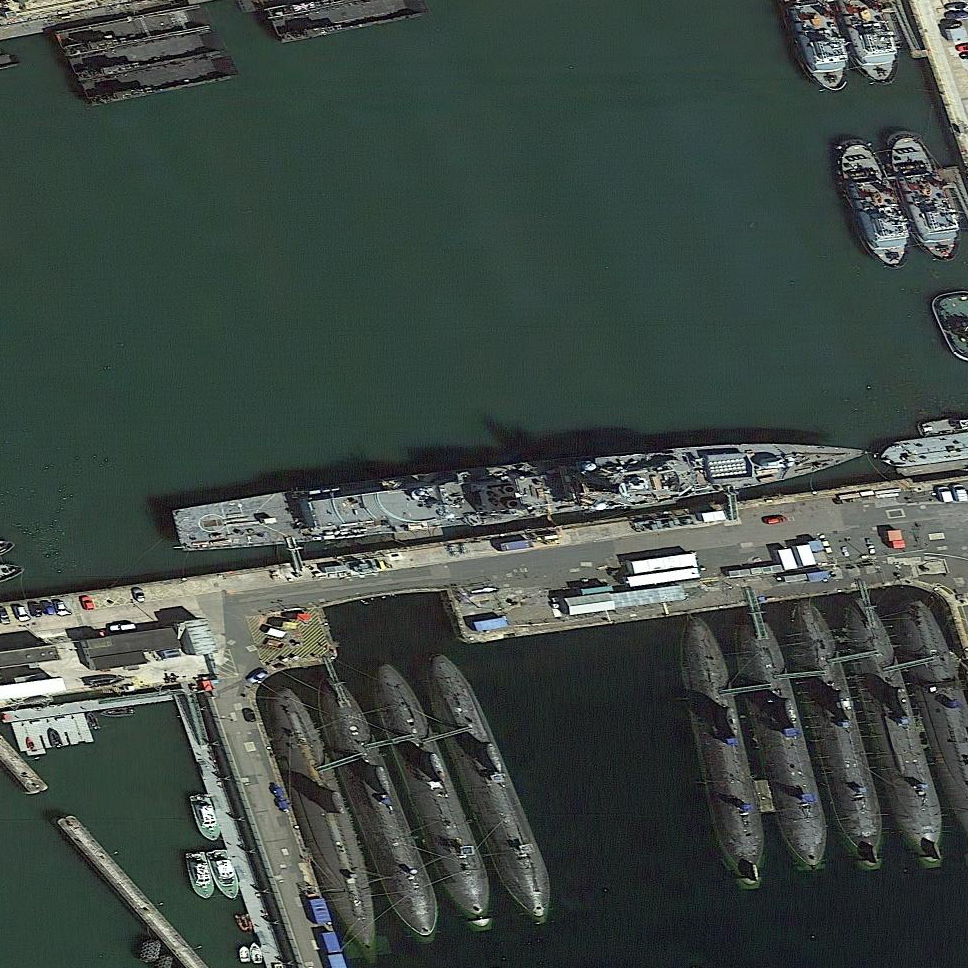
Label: destroyer